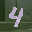
Label: 4